Question: i'm using swig tool to create c# wrapper for a dll.i used command 'swig.exe -csharp modbusm.dll' but gives error 'illegal token'

i have also downloaded latest swig from github and compiled using minGW, but give same error. am i using Swig in right way ?
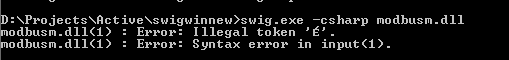
Answer: You are not supposed to provide your .dll as input for SWIG. Instead, you have to create an <URL> that will contain the function and variable declarations that will be wrapped.